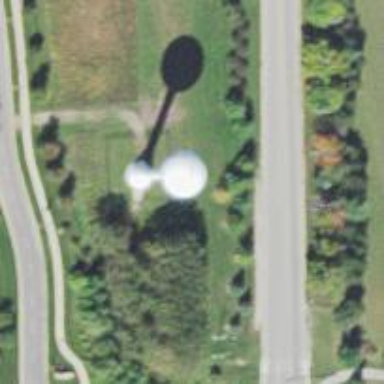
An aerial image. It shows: Water tower that is man-made.